Question: i m not able to get processing values beyond "iid". giving exception:

'''
- (void)parser:(NSXMLParser *)parser didStartElement:(NSString *)elementName
namespaceURI:(NSString *)namespaceURI qualifiedName:(NSString *)qualifiedName
attributes:(NSDictionary *)attributeDict {
if([elementName isEqualToString:@"NewDataSet"])
{
appDelegate.books = [[NSMutableArray alloc] init];
}
else if([elementName isEqualToString:@"Table"])
{
if([elementName isEqualToString:@"id"])
{
{
aBook = [[Book alloc] init];
}
}
NSLog(@"Processing Element: %@", elementName);
}
- (void)parser:(NSXMLParser *)parser foundCharacters:(NSString *)string {
if(!currentElementValue)
currentElementValue = [[NSMutableString alloc] initWithString:string];
else
{
[currentElementValue appendString:string];
NSLog(@"Processing Value: %@", currentElementValue);
}
}
- (void)parser:(NSXMLParser *)parser didEndElement:(NSString *)elementName
namespaceURI:(NSString *)namespaceURI qualifiedName:(NSString *)qName {
//if([elementName isEqualToString:@"Tablesreturn"])
//return;
if([elementName isEqualToString:@"Table"])
{
[appDelegate.books addObject:aBook];
[aBook release];
aBook = nil;
}
else
[aBook setValue:currentElementValue forKey:elementName];
[currentElementValue release];
currentElementValue = nil;
}
'''
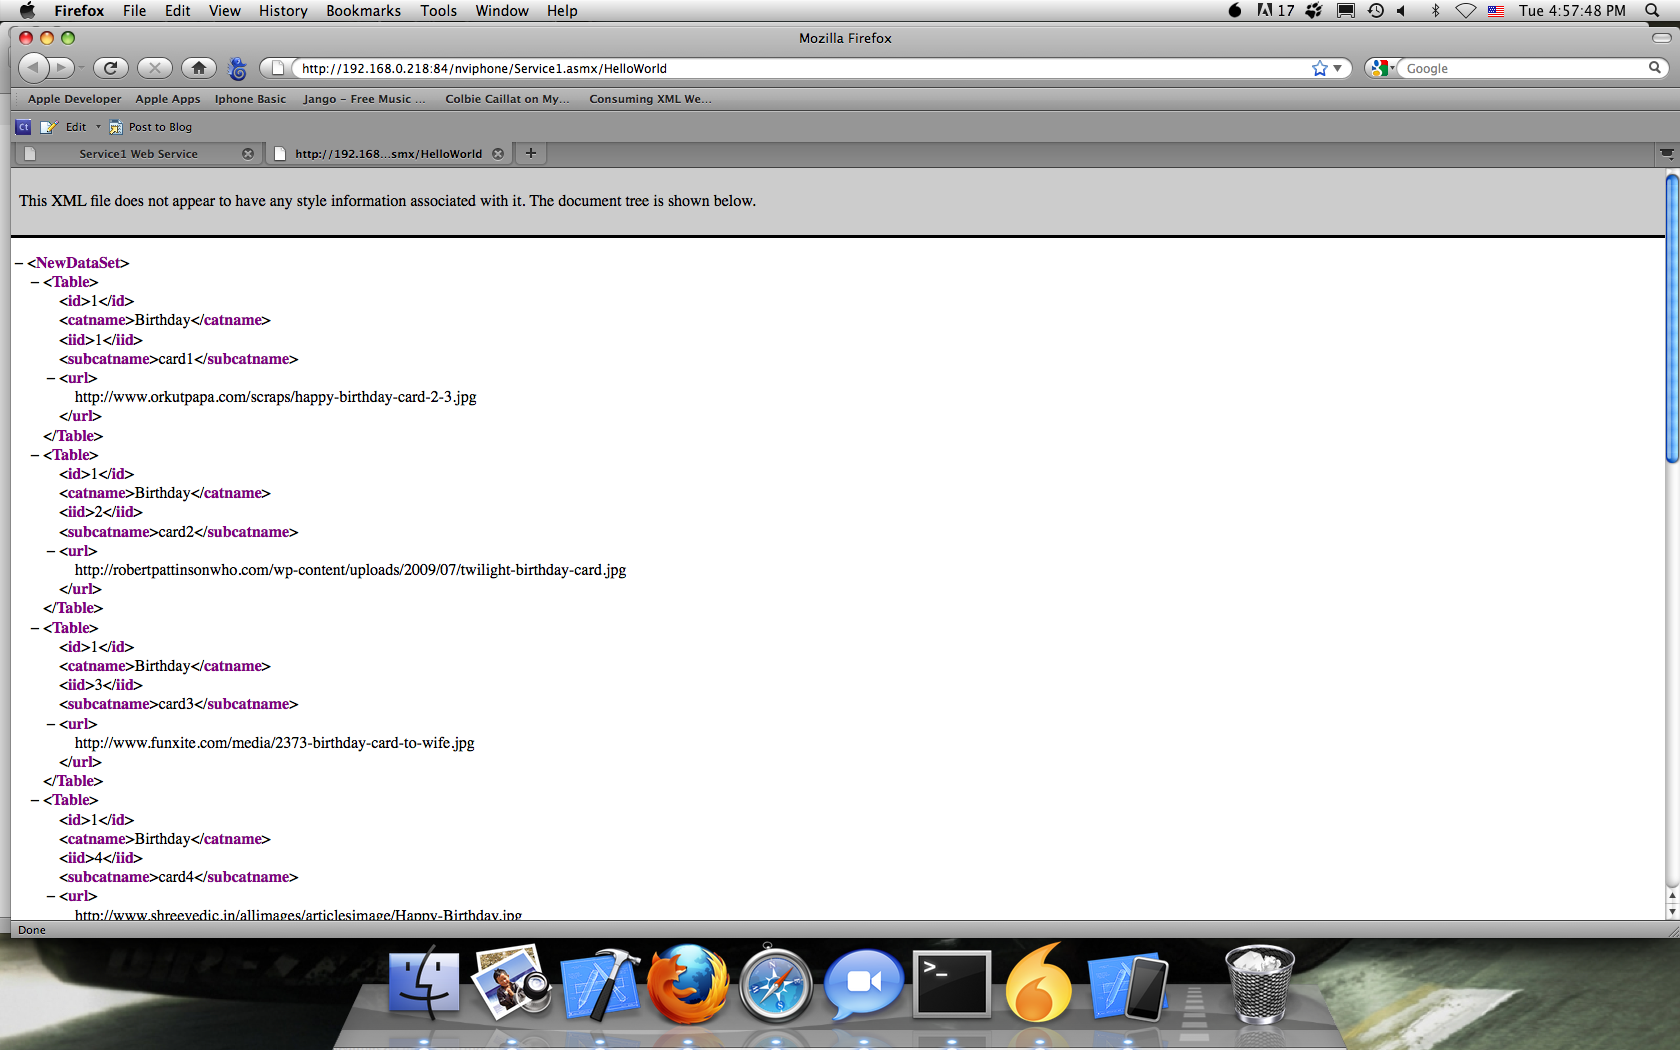
Answer: It's not finding the iid value. It's case sensitive, so check if you're using the wrong case in your label name.
If you're not looking for too many values maybe you can just do a manual if then else for all the xml nodes you're interested in.
something like -
'''
- (void)parser:(NSXMLParser *)parser didEndElement:(NSString *)elementName
namespaceURI:(NSString *)namespaceURI qualifiedName:(NSString *)qName {
if([elementName isEqualToString:@"Table"])
{
[appDelegate.books addObject:aBook];
[aBook release];
aBook = nil;
}
else if([elementName isEqualToString:@"xyz"])
{
[aBook setValue:currentElementValue forKey:@"xyz"];
}
// and so on, for the rest of the nodes.
[currentElementValue release];
currentElementValue = nil;
}
'''